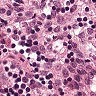
Metastatic tissue present: no